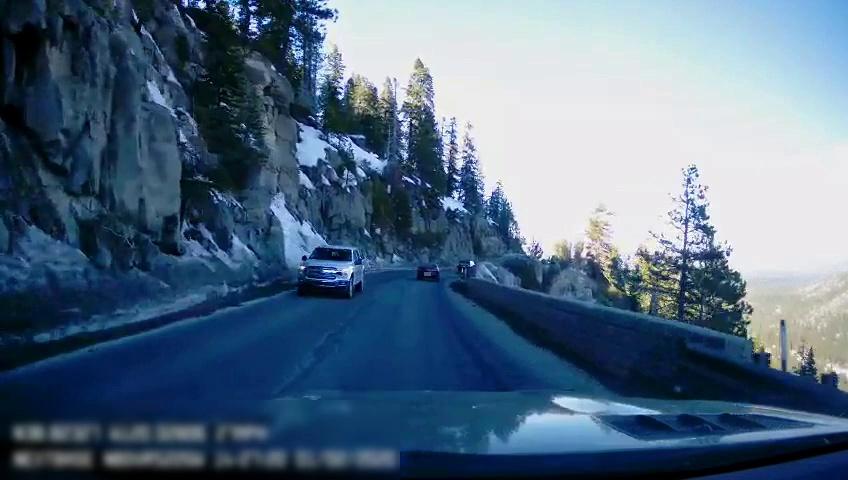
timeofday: Day
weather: Sunny
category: Drivable Space
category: Vehicles | SUV
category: Vehicles | SUV
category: Vehicles | Car
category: Lanes | Opposite Lane
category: Lanes | Opposite Lane
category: Lanes | Current Lane